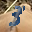
Label: 3